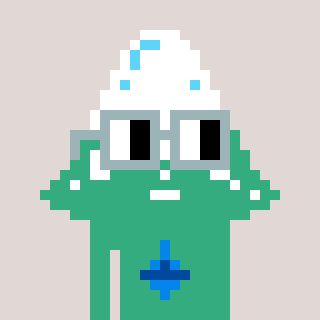
a pixel art character with square dark gray glasses, a snowy mountain-shaped head and a teal-colored body on a warm background